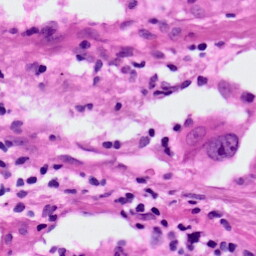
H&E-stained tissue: Lung